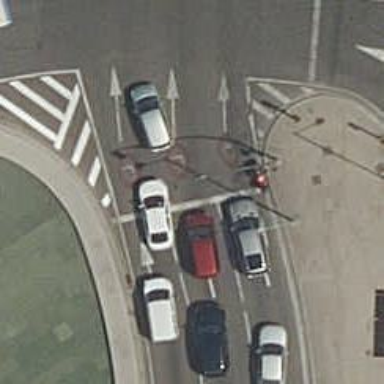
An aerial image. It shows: Road with traffic signals.